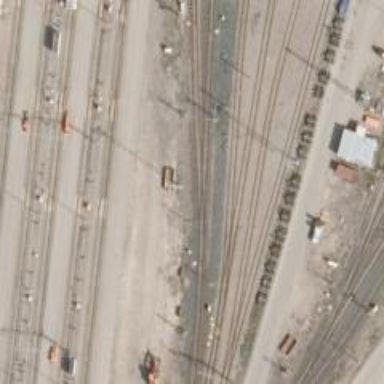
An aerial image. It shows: Railway signal.